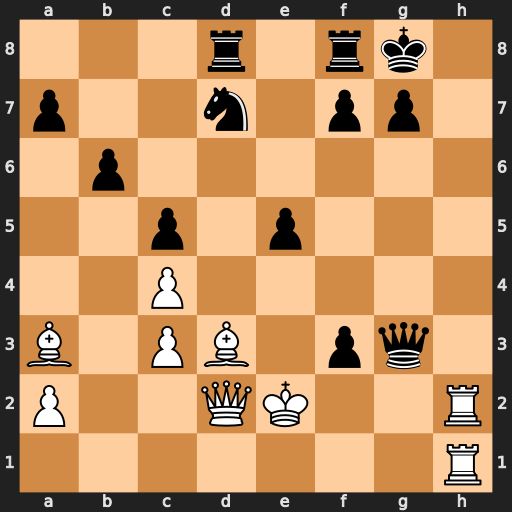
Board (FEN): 3r1rk1/p2n1pp1/1p6/2p1p3/2P5/B1PB1pq1/P2QK2R/7R
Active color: w
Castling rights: -
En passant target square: -
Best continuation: Kd1 f5 Bxf5 Rxf5 Qd5+ Kf8 Qe6 Nf6+ Kc2 Qxh2+ Rxh2